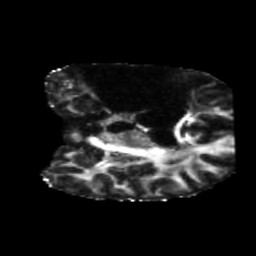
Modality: FA
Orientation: coronal
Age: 40
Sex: male
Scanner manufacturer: siemens
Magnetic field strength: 3 T
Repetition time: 5.47 s
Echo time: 0.0854 s